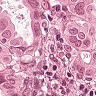
Metastatic tissue present: yes